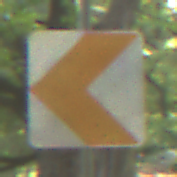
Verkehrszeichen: RichtungstafelnInKurvenKleinRechts
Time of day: MorningAfternoon
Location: Outdoor (RoadRail)
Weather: Clear
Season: NotSpecified
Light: Natural